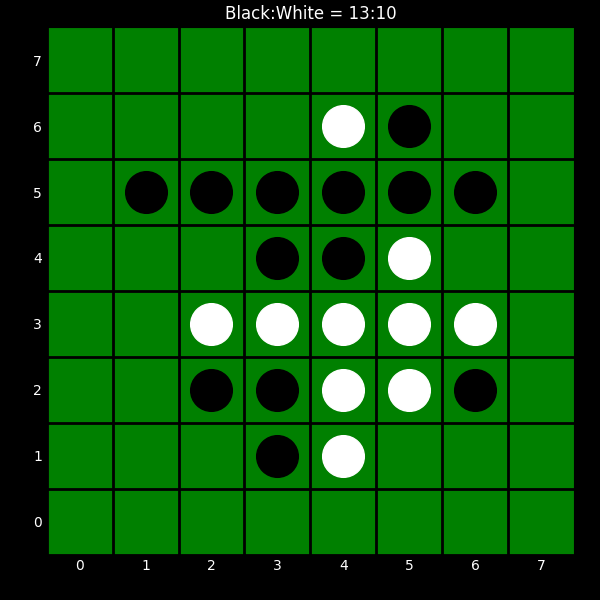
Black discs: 13
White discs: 10